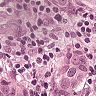
Metastatic tissue present: yes